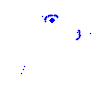
Particle: electron